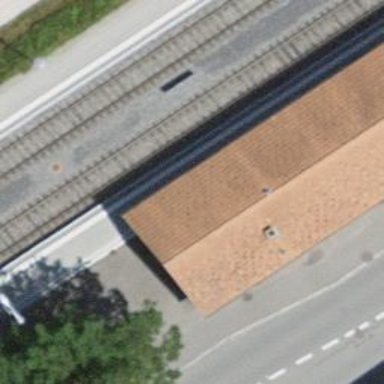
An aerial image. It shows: Railway station.